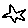
Label: star